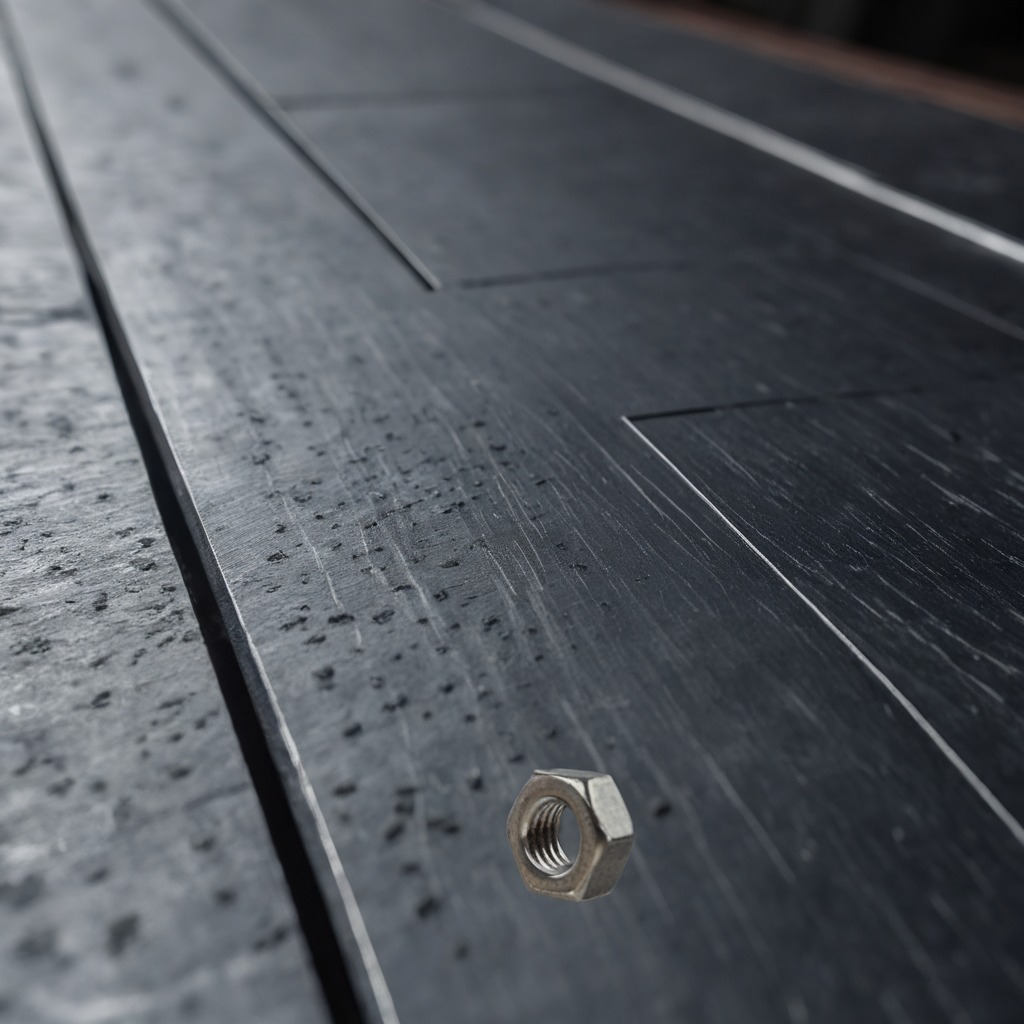
A metal nut is lying on the cold steel table in a mining workshop.